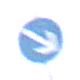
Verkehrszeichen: VorgeschriebeneVorbeifahrtRechts
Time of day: Midday
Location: Outdoor (Nature)
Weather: Overcast
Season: NotSpecified
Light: Natural